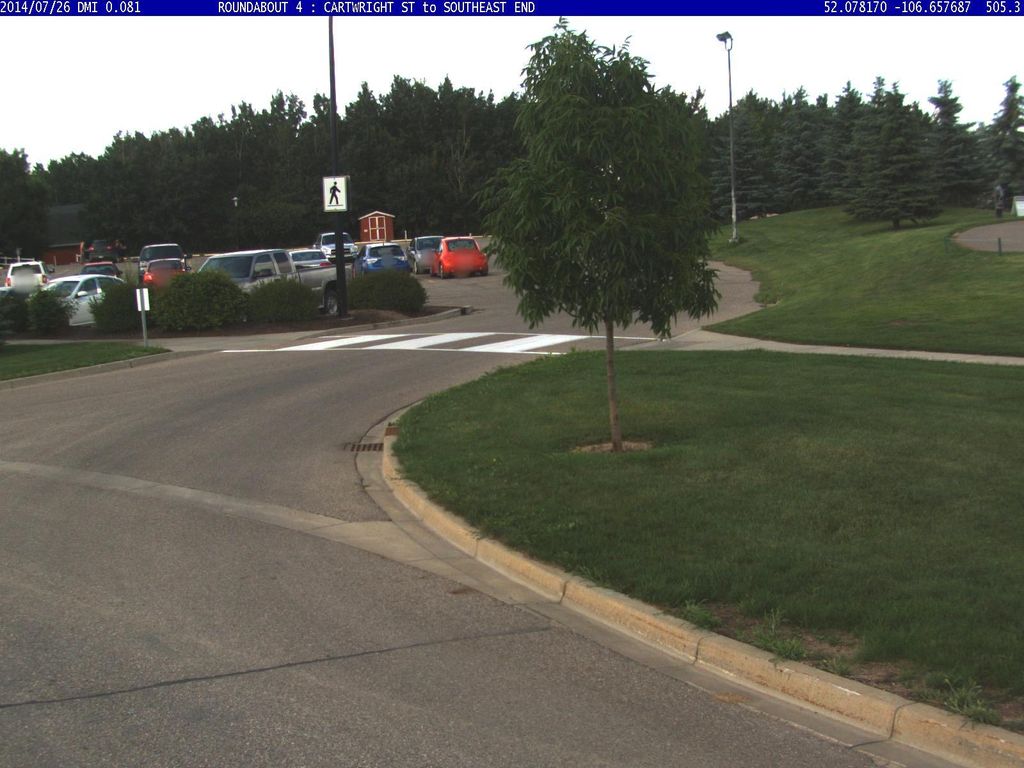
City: saskatoon